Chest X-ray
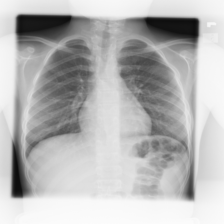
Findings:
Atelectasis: negative
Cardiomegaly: negative
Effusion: negative
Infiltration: negative
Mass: negative
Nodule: negative
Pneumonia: negative
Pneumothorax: negative
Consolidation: negative
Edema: negative
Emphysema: negative
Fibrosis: negative
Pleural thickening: negative
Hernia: negative